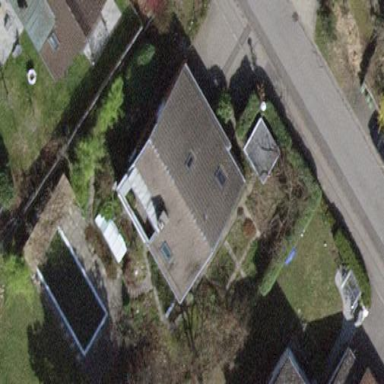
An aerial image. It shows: Building with tiled roof.